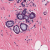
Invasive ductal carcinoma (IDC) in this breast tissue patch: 0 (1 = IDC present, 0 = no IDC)